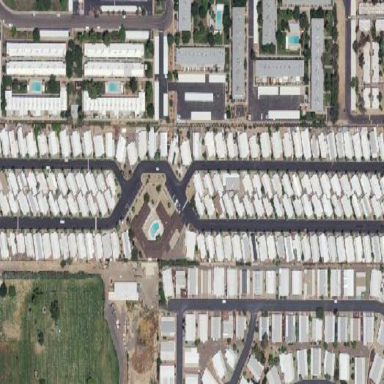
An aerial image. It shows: Residential area with mobile homes.